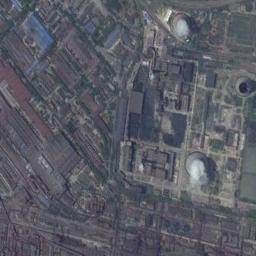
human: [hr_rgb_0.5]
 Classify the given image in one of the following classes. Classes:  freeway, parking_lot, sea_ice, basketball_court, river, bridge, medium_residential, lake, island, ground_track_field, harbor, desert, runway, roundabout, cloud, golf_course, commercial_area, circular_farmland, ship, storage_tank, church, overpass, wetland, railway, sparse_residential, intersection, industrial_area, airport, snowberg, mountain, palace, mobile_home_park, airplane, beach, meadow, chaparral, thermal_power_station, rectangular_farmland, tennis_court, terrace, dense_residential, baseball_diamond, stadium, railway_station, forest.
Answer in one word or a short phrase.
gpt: thermal_power_station